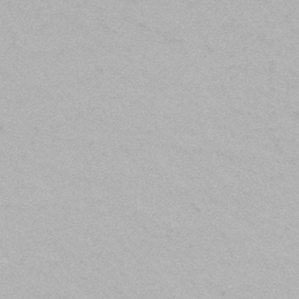
Label: frost